Aerial crown-view tile of a tropical tree (Barro Colorado Island, Panama), acquired 20240716:
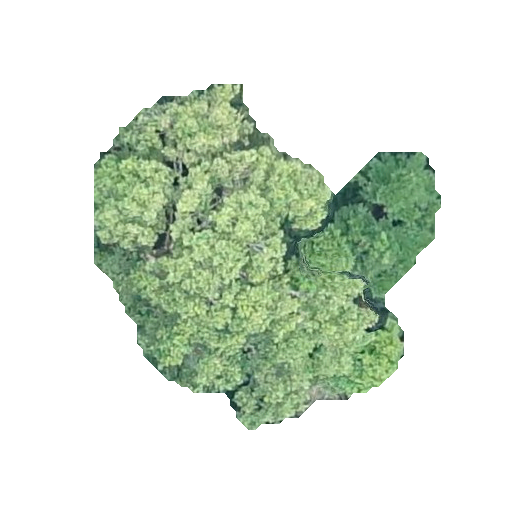
Species: Poulsenia armata
GBIF accepted scientific name: Poulsenia armata
Crown area: 122.653 m²